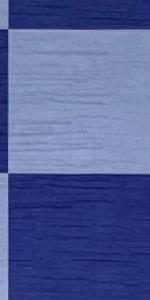
Label: Empty